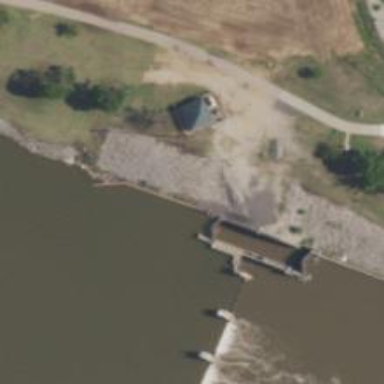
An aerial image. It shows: Lock gate on waterway.